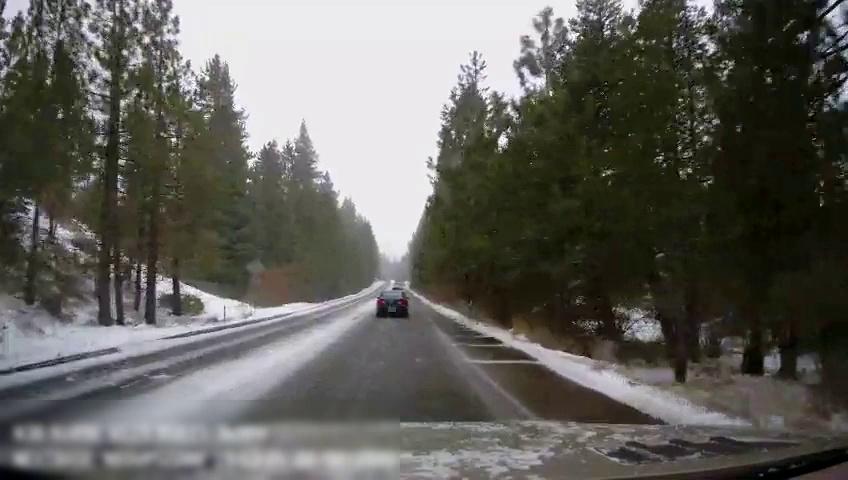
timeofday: Day
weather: Snowy
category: Drivable Space
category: Vehicles | Car
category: Lanes | Opposite Lane
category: Lanes | Opposite Lane
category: Lanes | Current Lane